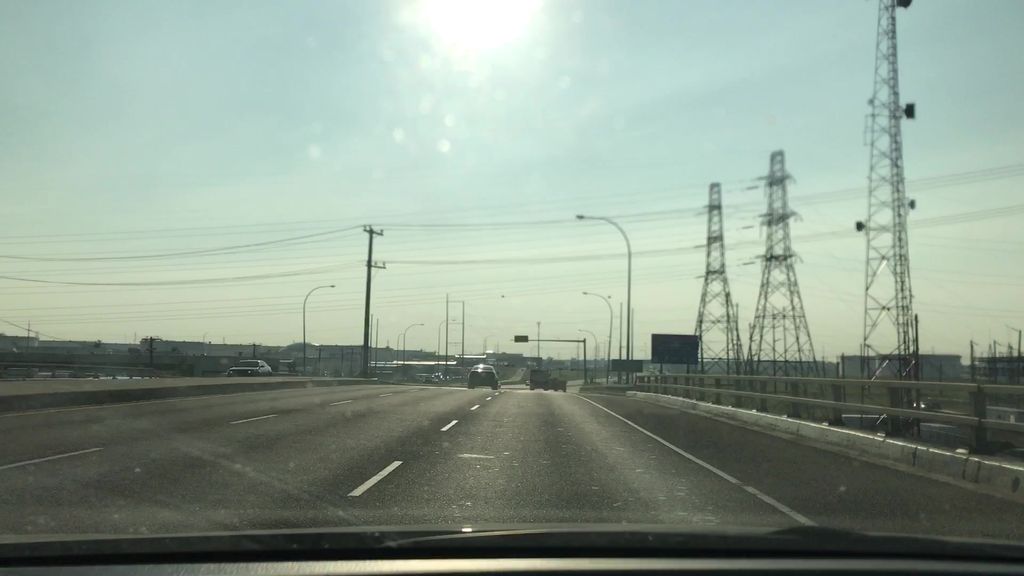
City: edmonton